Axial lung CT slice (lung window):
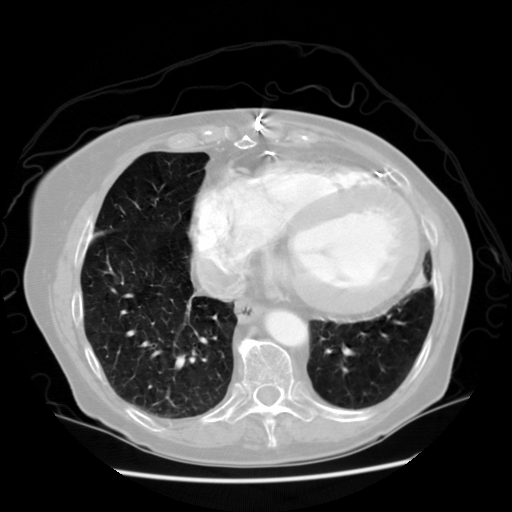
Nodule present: no